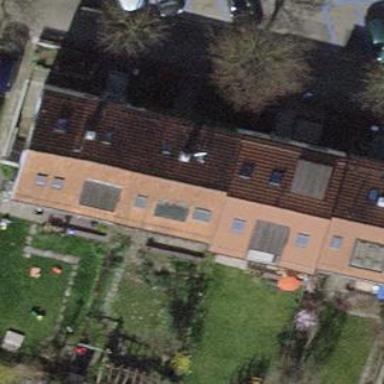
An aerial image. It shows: Semi-detached house.